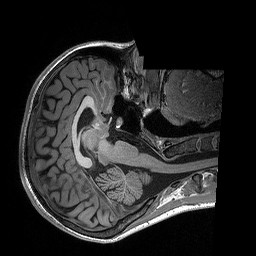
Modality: T1w
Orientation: axial
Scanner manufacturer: siemens
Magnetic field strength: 3 T